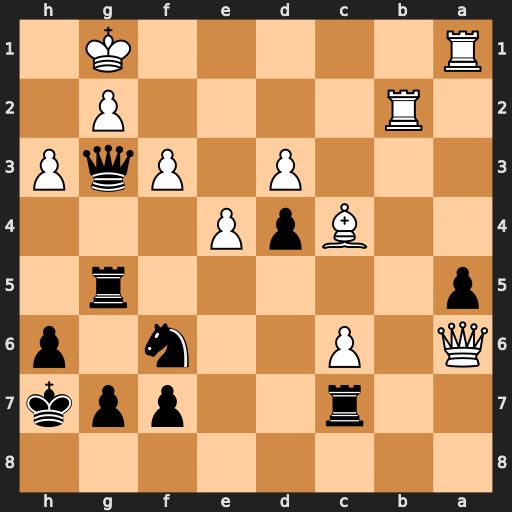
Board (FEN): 8/2r2ppk/Q1P2n1p/p5r1/2BpP3/3P1PqP/1R4P1/R5K1
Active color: b
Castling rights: -
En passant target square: -
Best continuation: Nh5 Qb6 Nf4